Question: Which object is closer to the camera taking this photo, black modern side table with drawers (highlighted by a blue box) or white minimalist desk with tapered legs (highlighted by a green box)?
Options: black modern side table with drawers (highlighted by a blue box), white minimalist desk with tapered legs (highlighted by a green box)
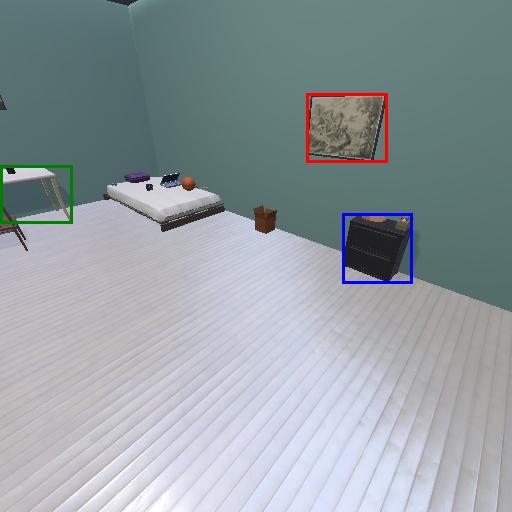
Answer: black modern side table with drawers (highlighted by a blue box)